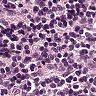
Metastatic tissue present: no